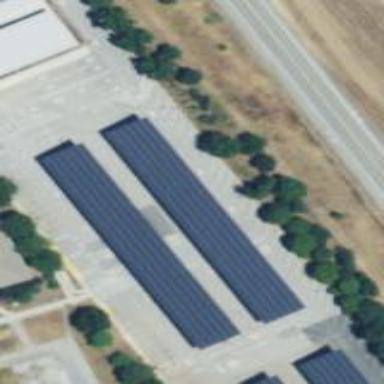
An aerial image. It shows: Solar photovoltaic panel generator on roof of building.